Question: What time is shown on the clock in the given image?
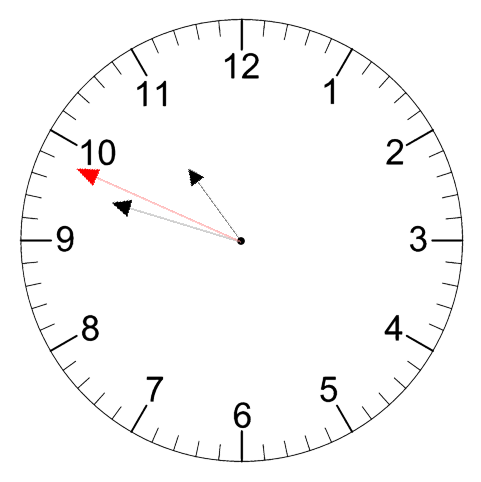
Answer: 10:47:49